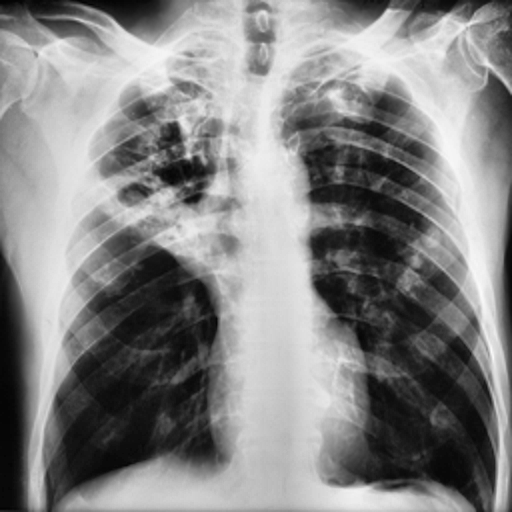
Finding: TUBERCULOSIS